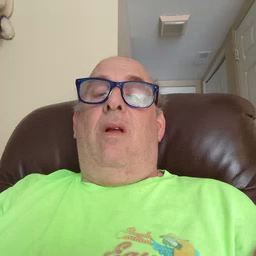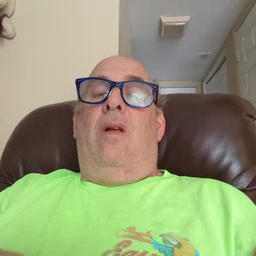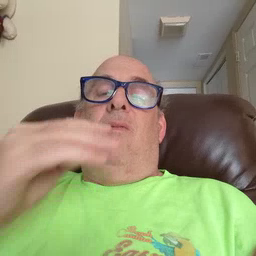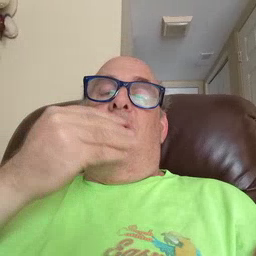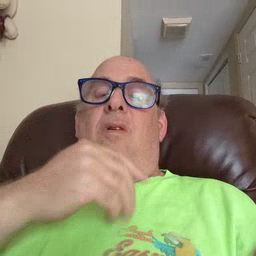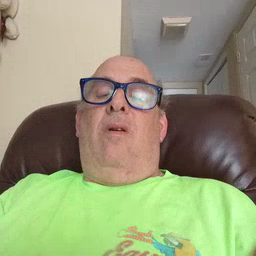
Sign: flower